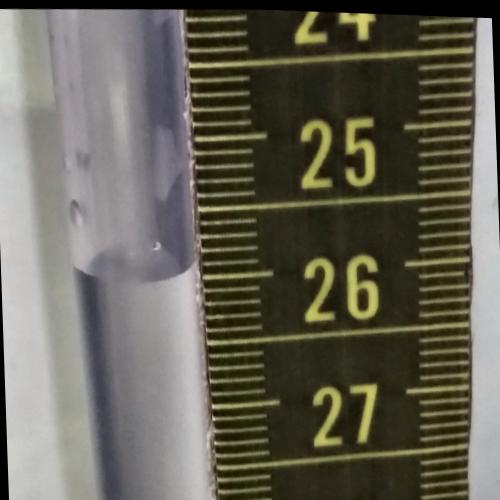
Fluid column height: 25.9 cm